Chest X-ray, AP view. Patient: 6 years old, sex F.
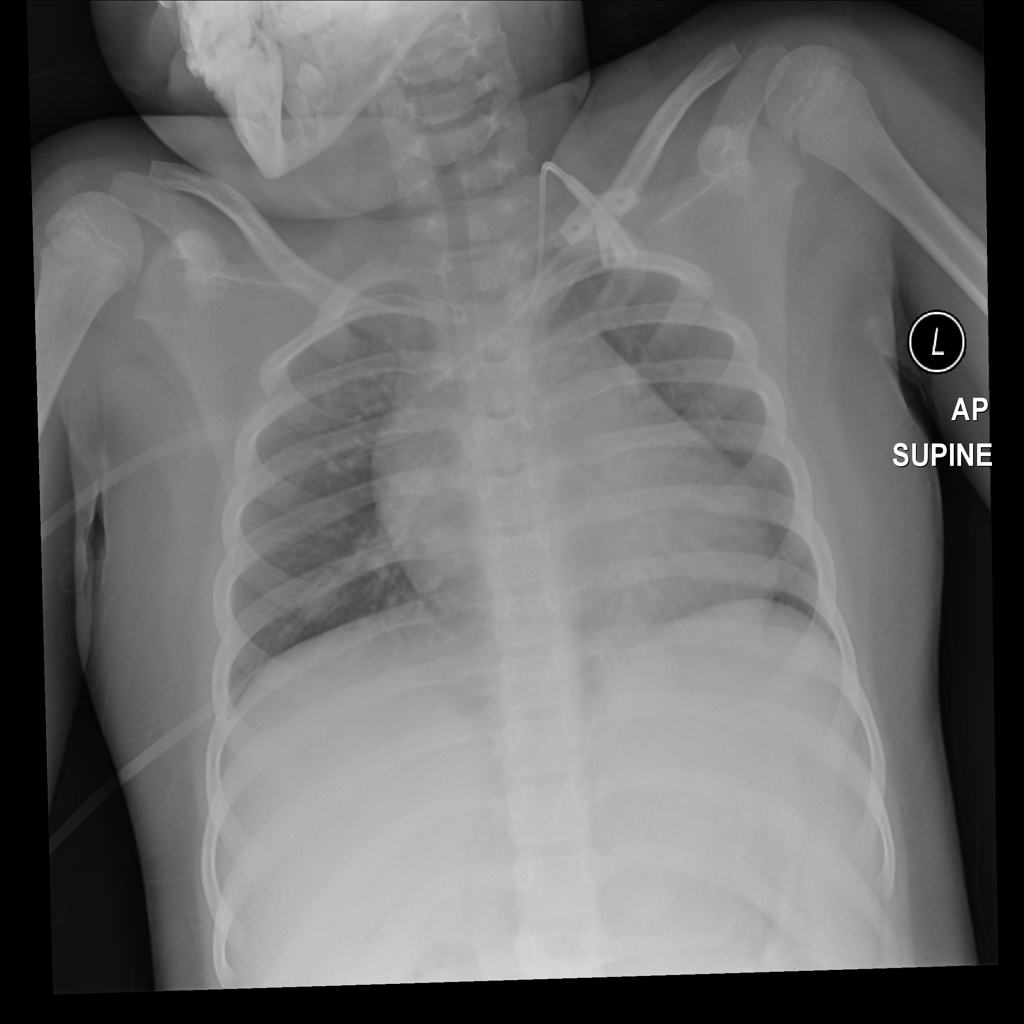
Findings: No Finding